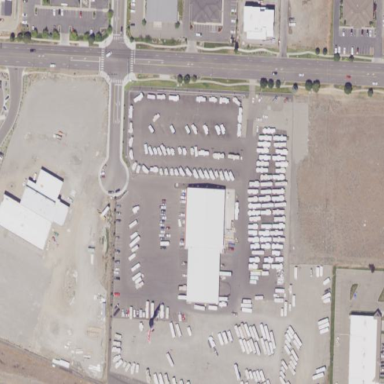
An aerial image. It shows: Commercial area with caravan shop.